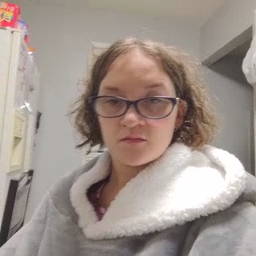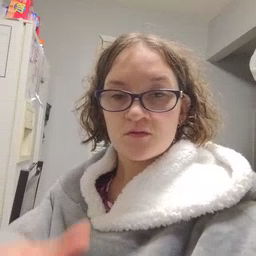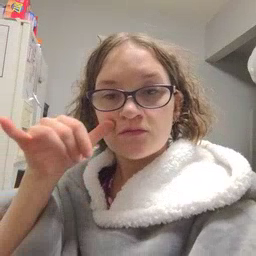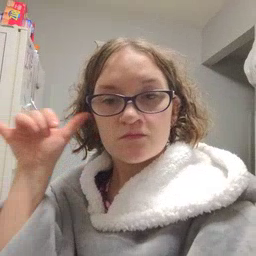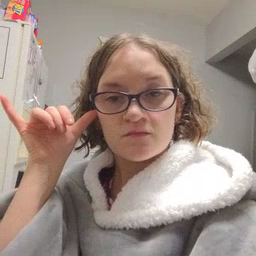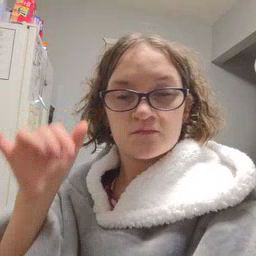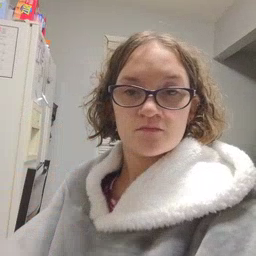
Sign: yesterday